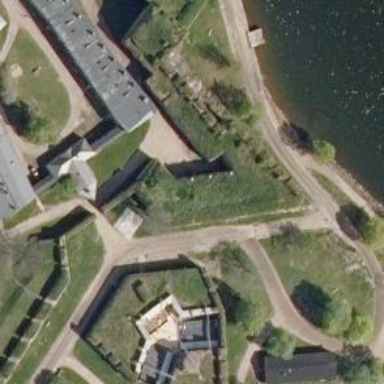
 representing historical defensive works."